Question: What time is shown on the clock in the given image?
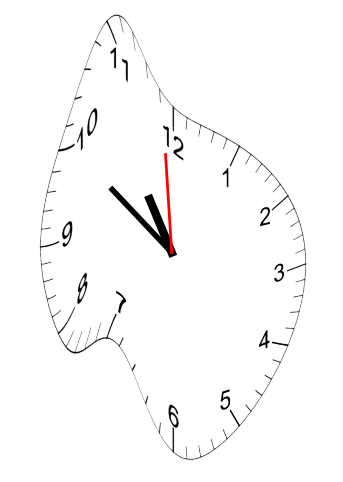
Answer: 10:49:59